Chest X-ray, PA view. Patient: 71 years old, sex M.
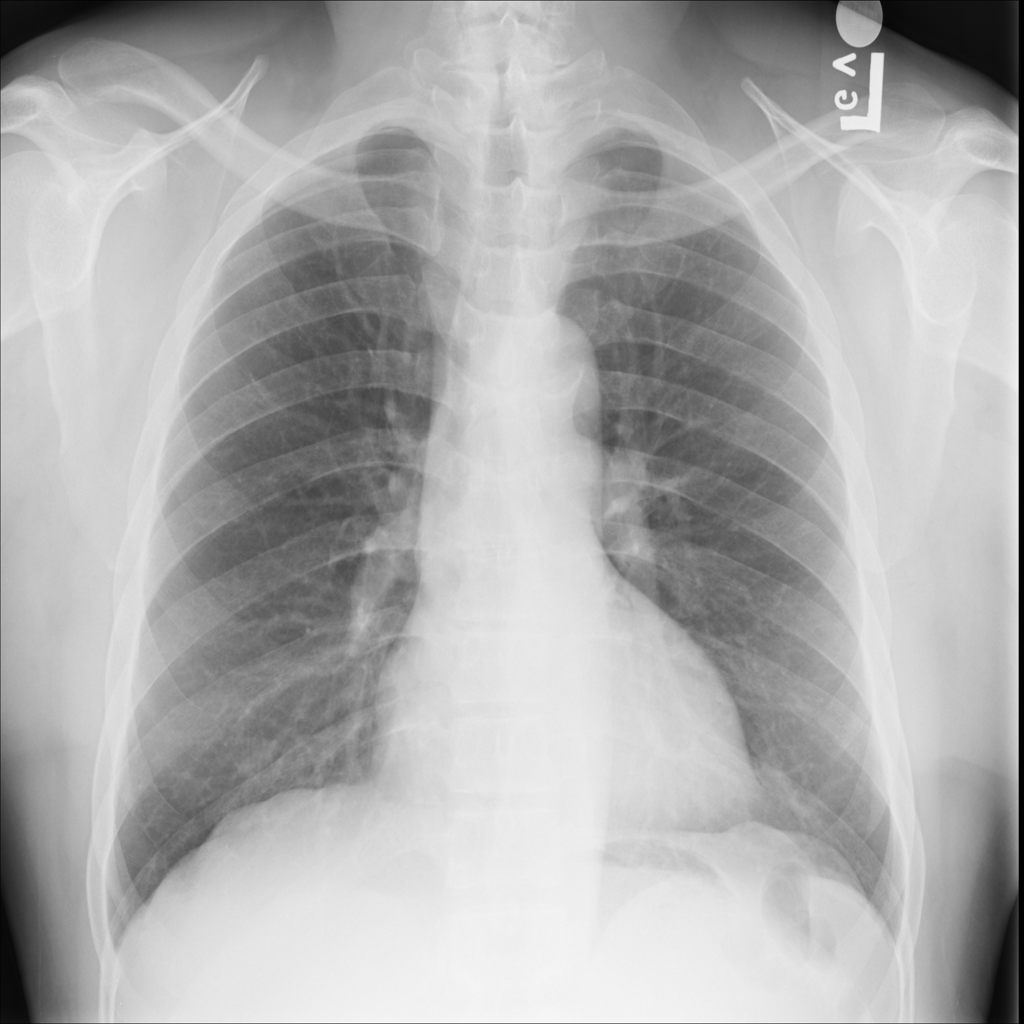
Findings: Emphysema